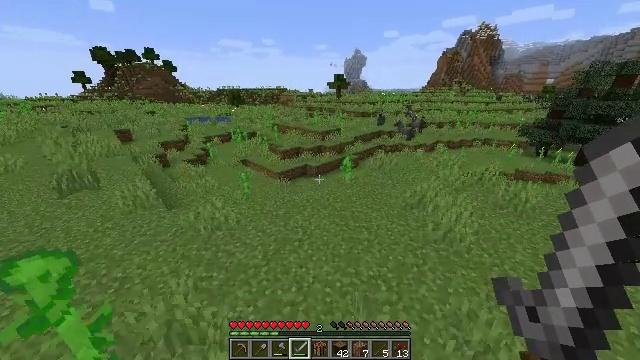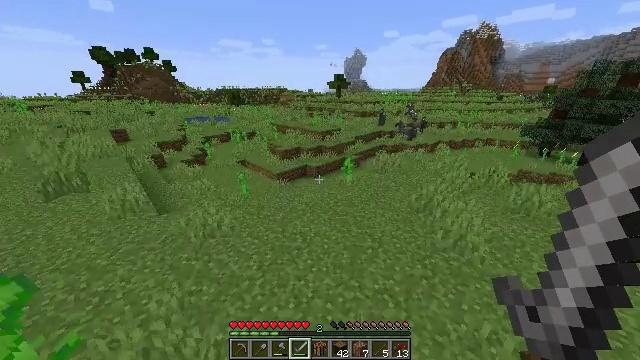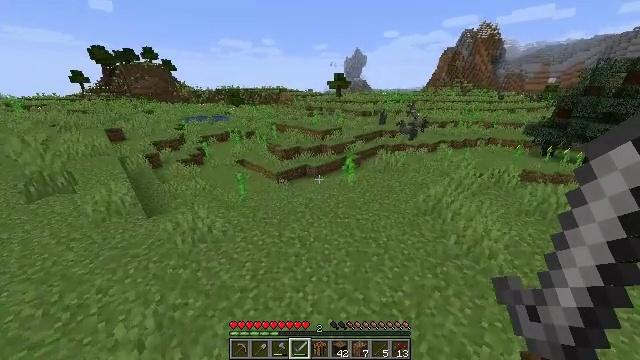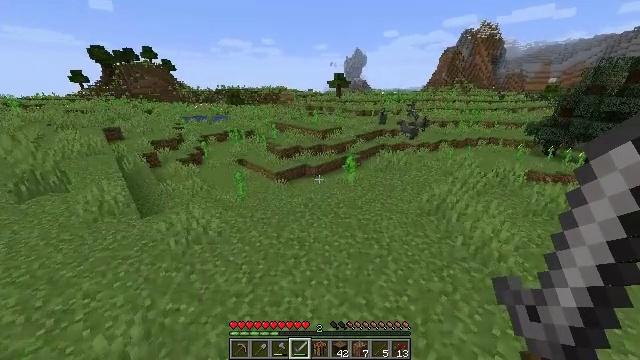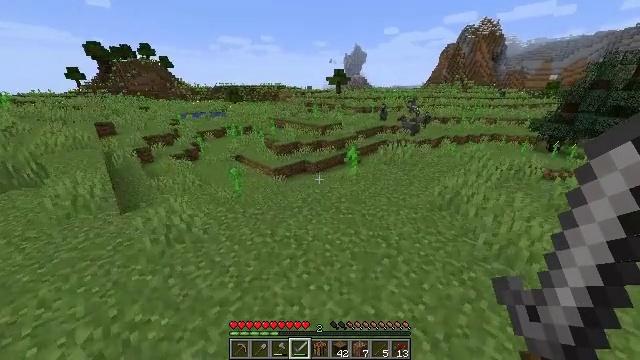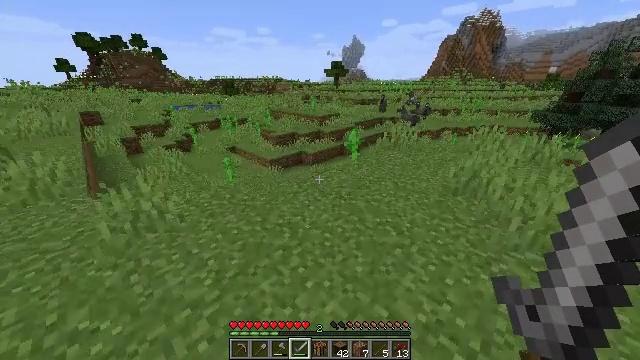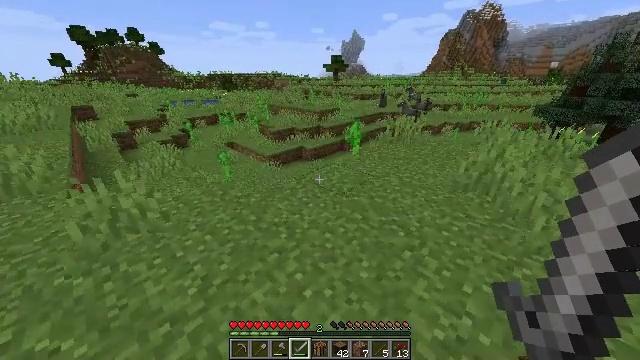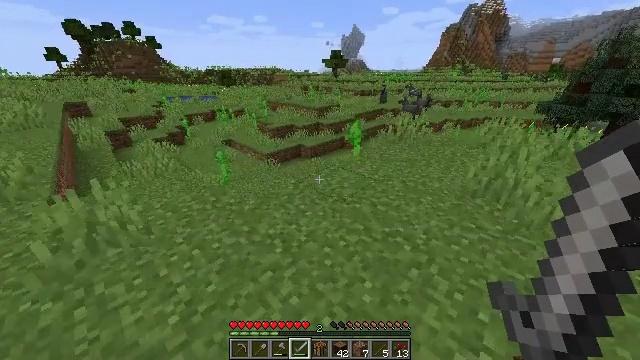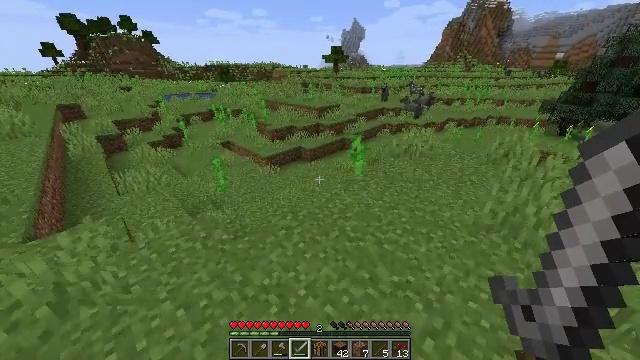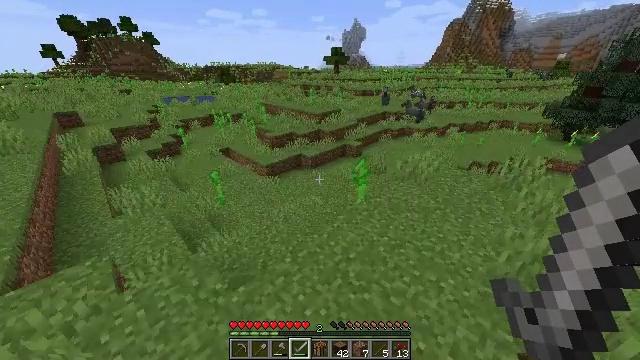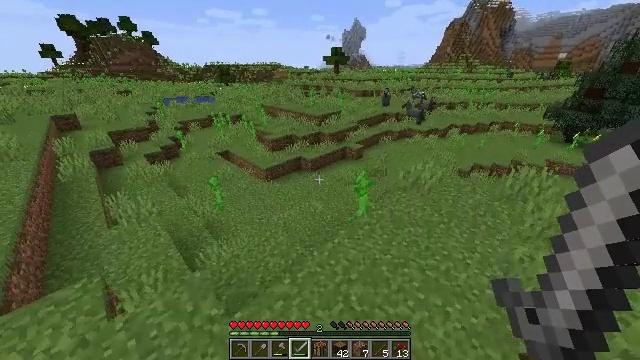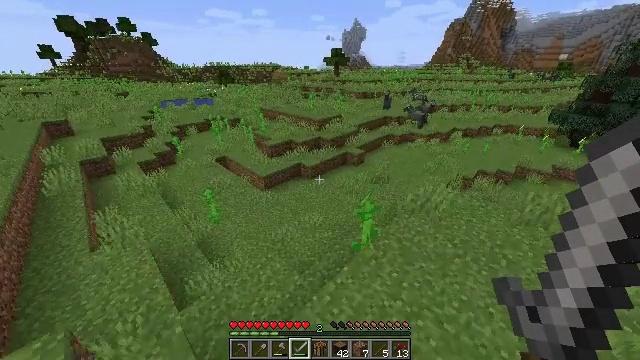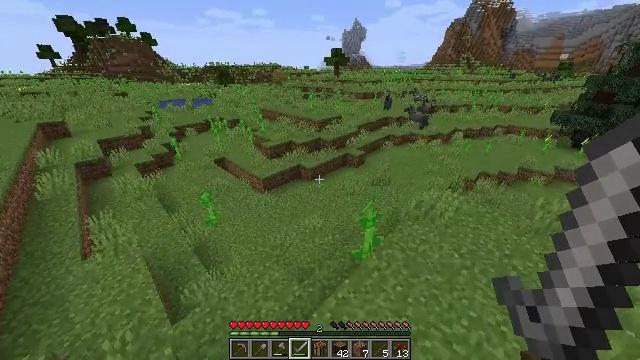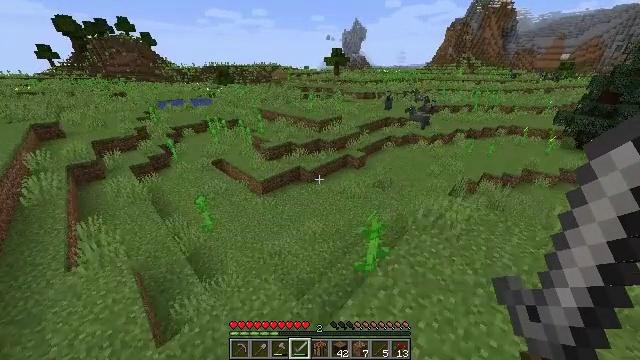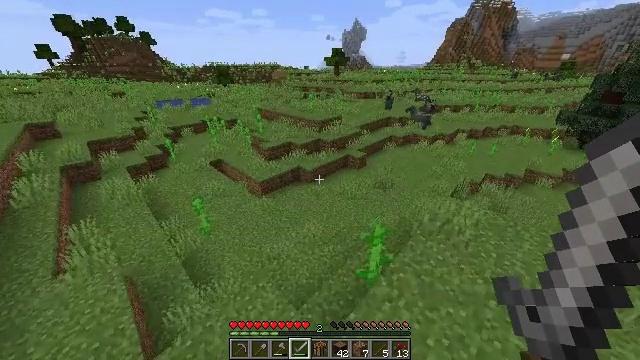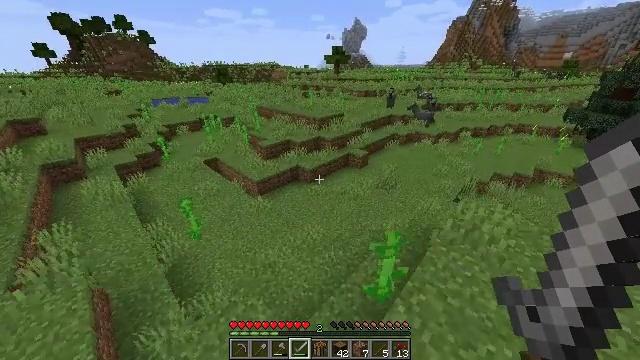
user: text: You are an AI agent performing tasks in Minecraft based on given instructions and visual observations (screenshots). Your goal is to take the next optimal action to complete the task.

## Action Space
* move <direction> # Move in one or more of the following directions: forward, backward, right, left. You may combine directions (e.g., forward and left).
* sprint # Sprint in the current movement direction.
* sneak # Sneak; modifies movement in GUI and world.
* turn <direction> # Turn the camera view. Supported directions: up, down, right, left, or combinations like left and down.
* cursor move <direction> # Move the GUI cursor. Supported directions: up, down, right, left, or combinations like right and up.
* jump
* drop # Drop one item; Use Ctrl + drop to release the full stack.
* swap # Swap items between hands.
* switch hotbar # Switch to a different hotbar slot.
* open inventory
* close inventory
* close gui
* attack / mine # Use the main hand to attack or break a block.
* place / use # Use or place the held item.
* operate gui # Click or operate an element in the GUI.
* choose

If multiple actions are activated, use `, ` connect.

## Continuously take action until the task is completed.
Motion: motion action
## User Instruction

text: Attack the sunflower to harvest it.
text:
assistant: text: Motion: move forward, sprint, jump
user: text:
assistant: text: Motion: move forward, sprint, jump
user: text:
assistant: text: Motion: move forward, sprint, jump
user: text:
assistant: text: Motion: move forward, sprint, jump
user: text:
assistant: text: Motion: move forward, sprint, turn down, jump
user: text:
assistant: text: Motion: move forward, sprint, jump
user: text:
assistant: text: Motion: move forward, sprint, turn down, jump
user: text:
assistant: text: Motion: move forward, sprint, turn down, jump
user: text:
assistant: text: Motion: move forward, sprint, jump
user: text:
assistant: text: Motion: move forward, sprint, jump
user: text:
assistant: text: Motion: move forward, sprint, jump
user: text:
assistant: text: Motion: move forward, sprint
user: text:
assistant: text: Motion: move forward, sprint
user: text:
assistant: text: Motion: move forward, sprint
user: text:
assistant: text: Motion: move forward, sprint
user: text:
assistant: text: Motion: move forward, sprint
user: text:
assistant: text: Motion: move forward, sprint
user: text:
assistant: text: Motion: move forward, sprint
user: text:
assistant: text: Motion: move forward, sprint, turn right
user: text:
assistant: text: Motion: move forward, sprint, turn right
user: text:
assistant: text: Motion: move forward, sprint, turn right
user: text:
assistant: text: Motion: move forward, sprint, turn right and up
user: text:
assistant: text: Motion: move forward, sprint, turn right and up
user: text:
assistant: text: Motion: move forward, sprint
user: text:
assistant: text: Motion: move forward, sprint
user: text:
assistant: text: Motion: move forward, sprint
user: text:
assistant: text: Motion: move forward, sprint
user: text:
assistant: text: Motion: move forward, sprint
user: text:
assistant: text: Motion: move forward, sprint
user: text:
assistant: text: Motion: move forward, sprint